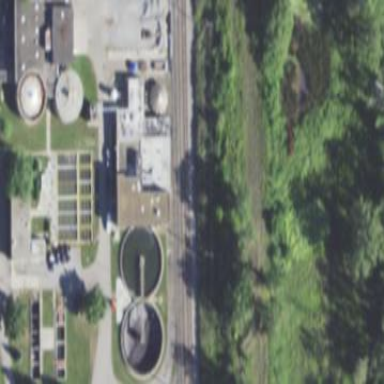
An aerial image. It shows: Wastewater plant.